Question: <URL>
I have an ASP.net website () with the following () file system hierarchy:

What configuration changes () can be made to implement this scheme? Is this possible? I've received the error 'Cannot use a leading .. to exit above the top' when having targeted '/Site' as the application. I'm wondering if there's a way around this.
As I see it, given the site runs in 'C:\www\SiteRoot\' at 'http://example.com/':
'''
PATH URL
~ C:\www\SiteRoot\ none
/ C:\www\SiteRoot\Site\ http://example.com/
~/Site C:\www\SiteRoot\Site\ http://example.com/
/About C:\www\SiteRoot\Site\About http://example.com/About/
'''
Therefore, 'MasterPageFile="~/Site/About.master"' will still resolve correctly,
as will '<img src="/About/ImageInAboutFolder.jpg" />'. Hopefully this sort of configuration is possible.
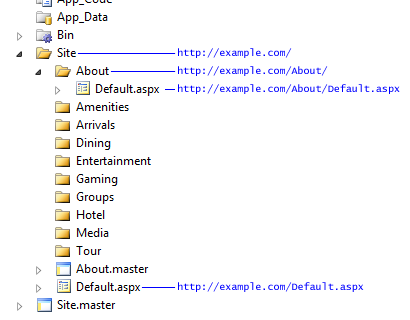
Answer: If I understand your question correctly, no, you can't.